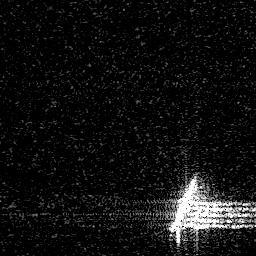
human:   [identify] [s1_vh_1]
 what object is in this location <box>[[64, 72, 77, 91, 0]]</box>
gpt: <ref>1 medium ship at the bottom right</ref>